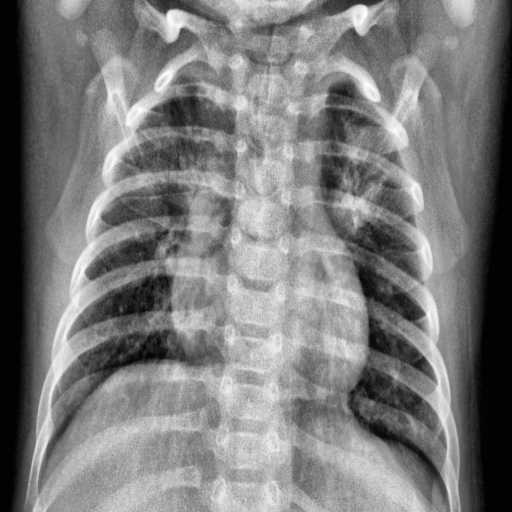
Finding: PNEUMONIA